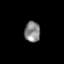
Tissue: prostate
Cell type: Myeloid cells
Senescence score: 0.3493
Nuclear area (px): 318
Mean DAPI intensity: 133.352